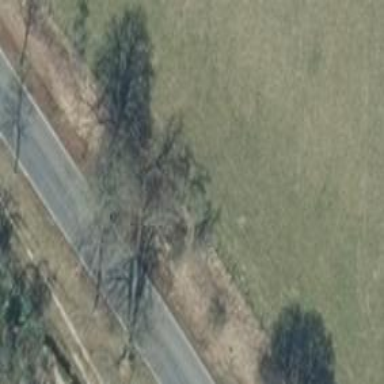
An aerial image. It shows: Deciduous broadleaved tree.